Field crop: maize
Growth stage: 2
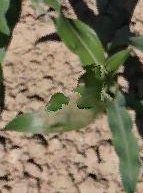
Species: maize